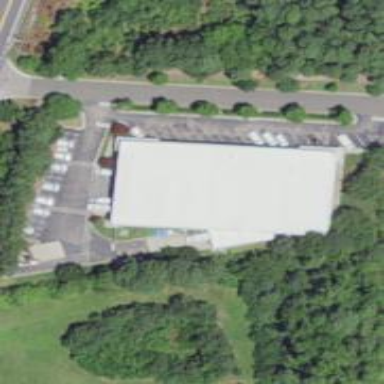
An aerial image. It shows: Commercial building.